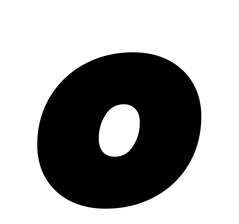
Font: Poppins-BlackItalic